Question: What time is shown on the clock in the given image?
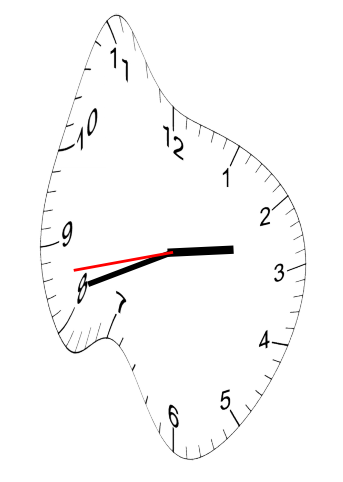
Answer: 02:41:43